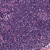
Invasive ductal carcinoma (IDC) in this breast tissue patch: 0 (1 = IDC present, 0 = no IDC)